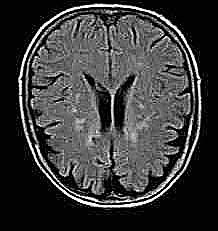
Label: notumor